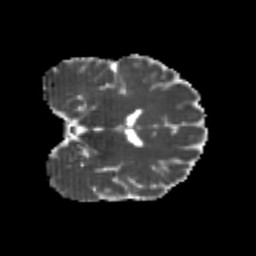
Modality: MD
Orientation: coronal
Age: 20
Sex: male
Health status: healthy
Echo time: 0.074 s